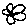
Label: flower